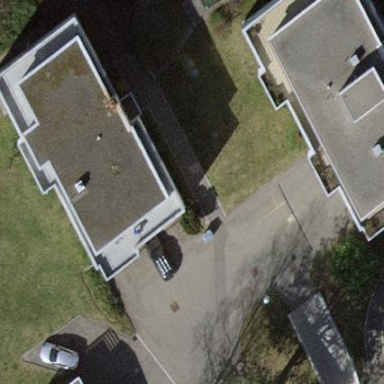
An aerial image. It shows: Building with flat roof.